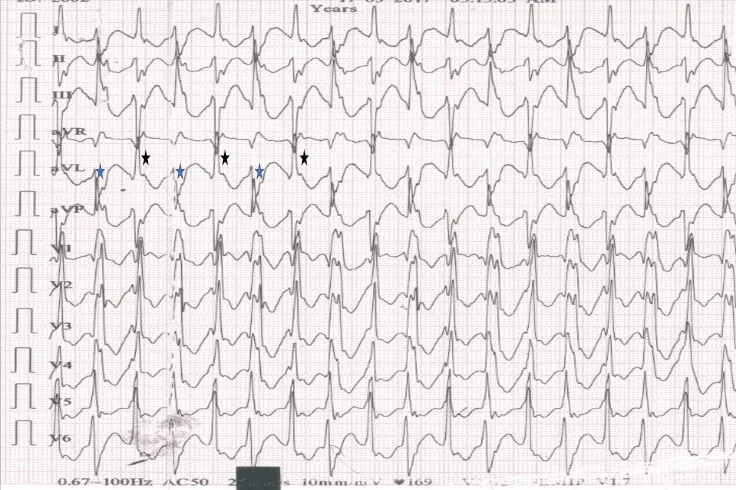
The 12-lead electrocardiogram on admission (case 1). The 12-lead electrocardiogram shows wide QRS complexes with alternating QRS axis- RBBB- blue star, LBBB-black star;. suggestive of bidirectional ventricular tachycardia.
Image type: electrography (ekg)